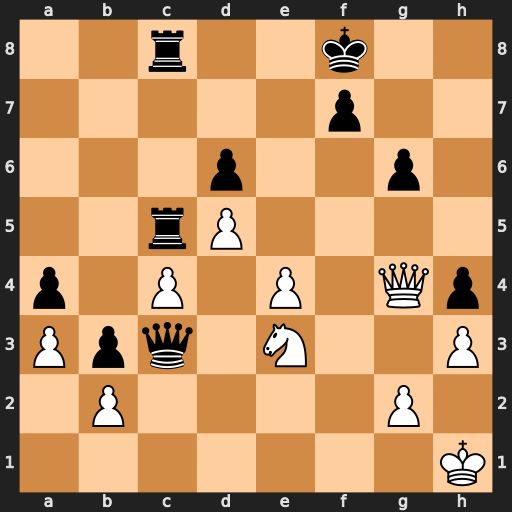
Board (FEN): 2r2k2/5p2/3p2p1/2rP4/p1P1P1Qp/Ppq1N2P/1P4P1/7K
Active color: w
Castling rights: -
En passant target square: -
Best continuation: bxc3 b2 Qd1